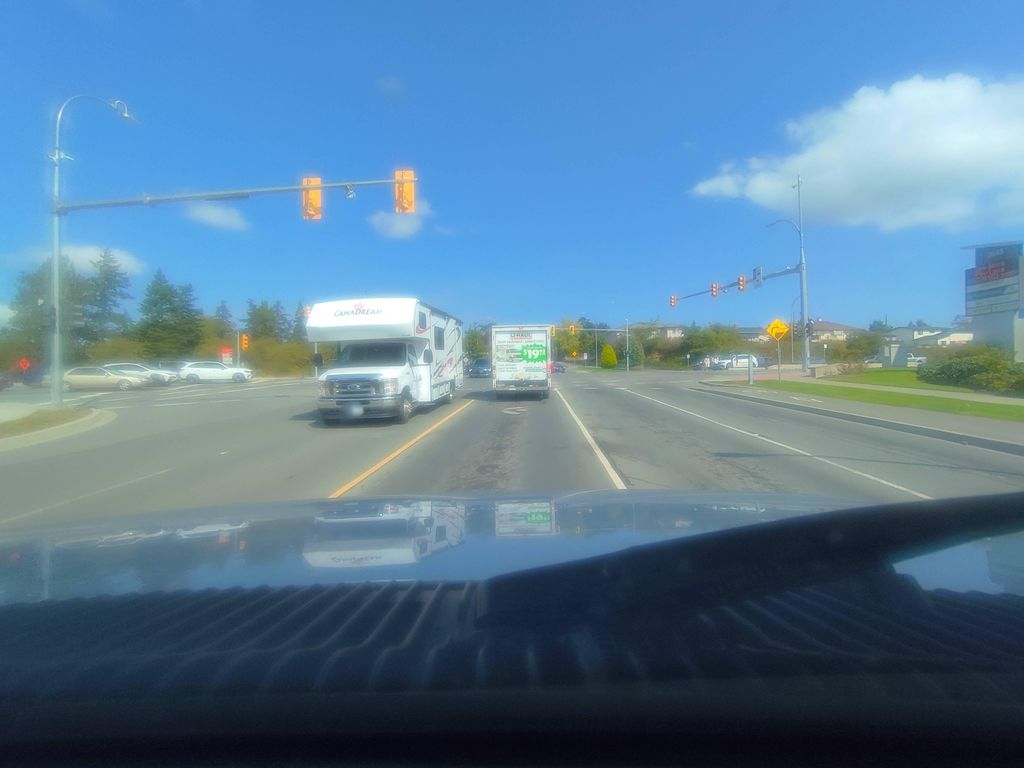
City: victoria